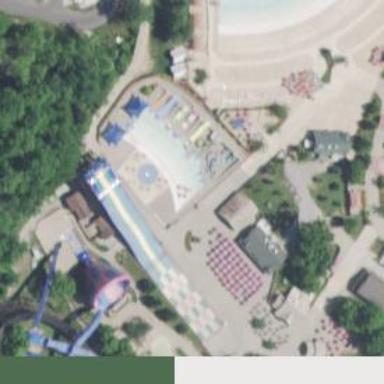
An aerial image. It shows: Water slide attraction.